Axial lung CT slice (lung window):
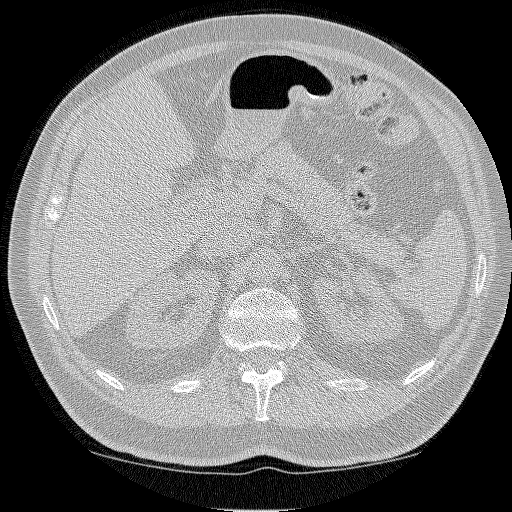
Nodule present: no